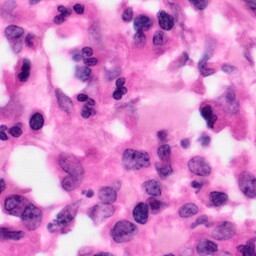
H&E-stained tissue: Pancreatic